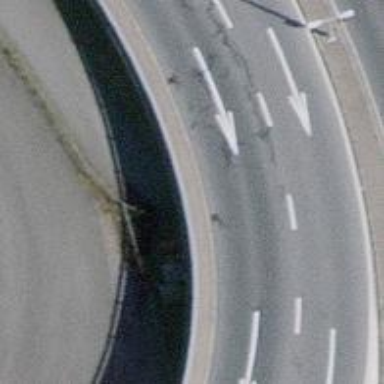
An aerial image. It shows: Footway tunnel.